Interaction volume radius: 5 \u00c5
Interaction volume height: 25 \u00c5
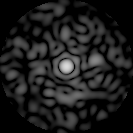
Disorder parameter: 0.8539